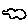
Label: cloud